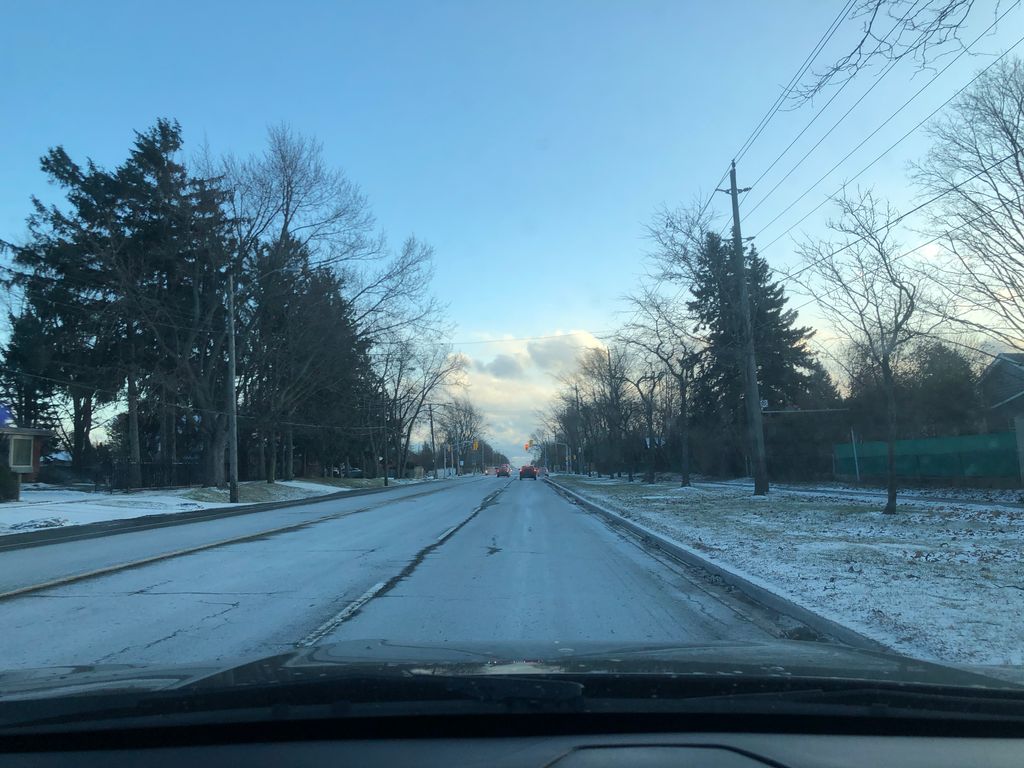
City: toronto